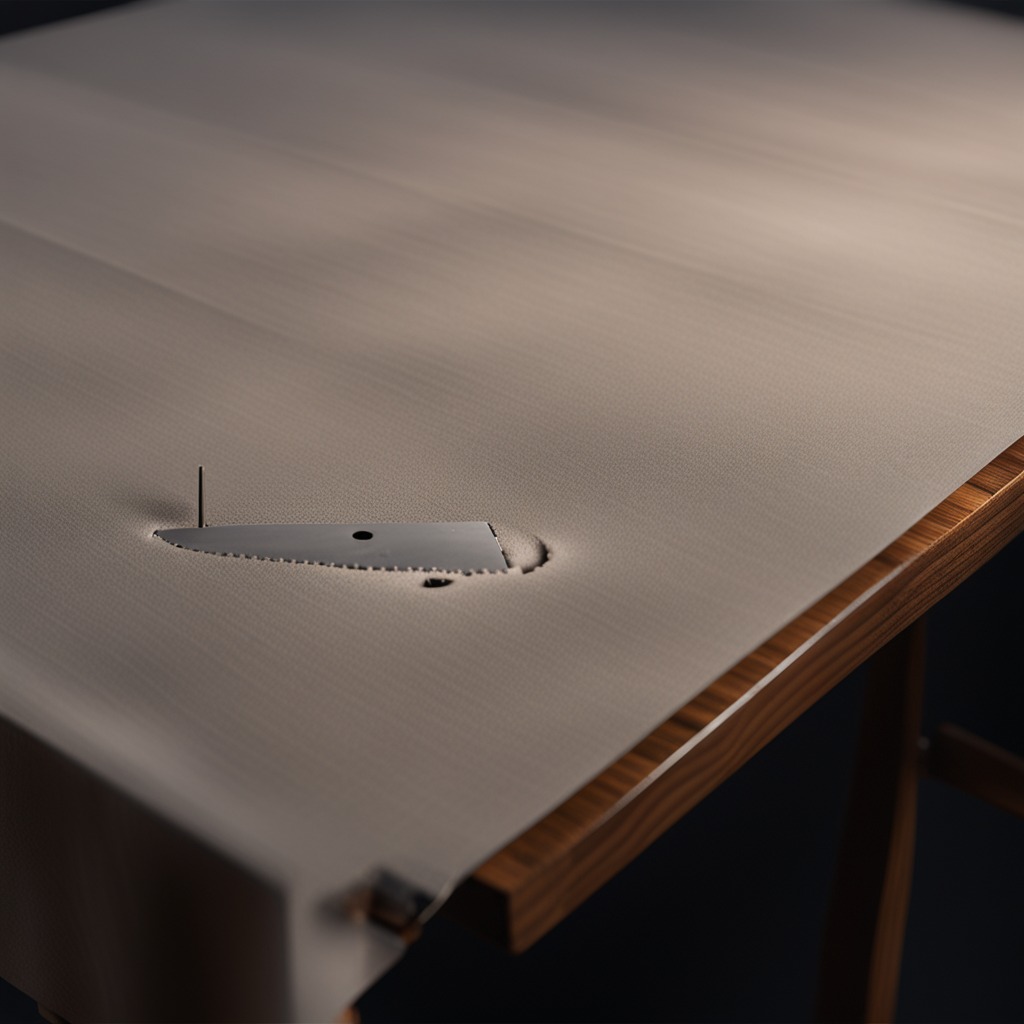
A metal saw lying on a wooden table in a workshop at night